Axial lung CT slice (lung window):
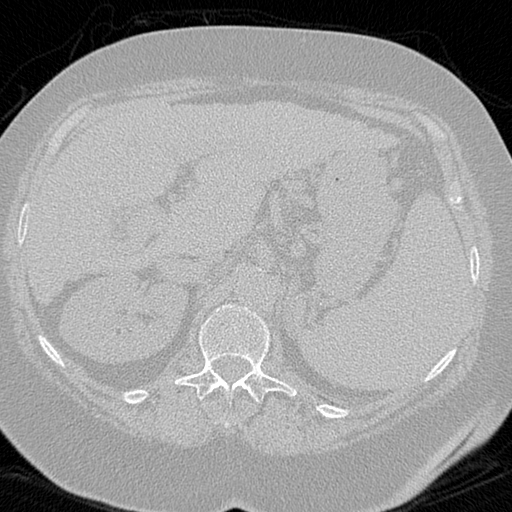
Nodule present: no